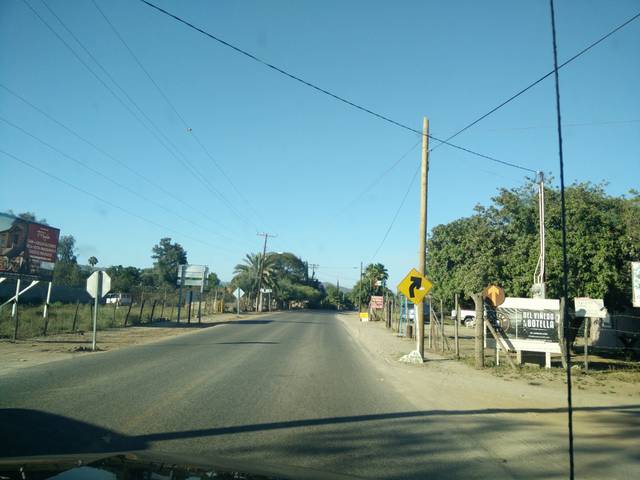
Region: Mexico
Coordinates: 32.072, -116.632